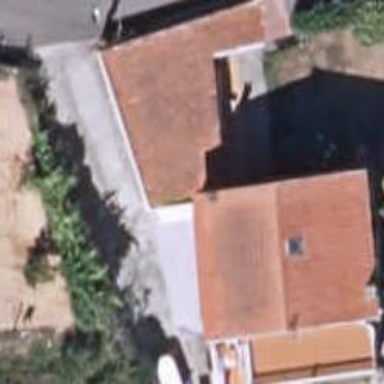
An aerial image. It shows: Simple and straightforward house.